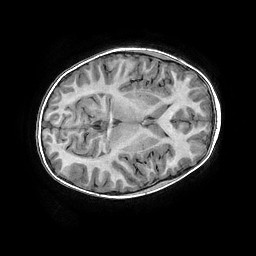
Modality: T1w
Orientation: axial
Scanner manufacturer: ge
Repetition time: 0.008096 s
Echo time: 0.00318 s